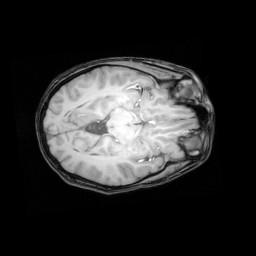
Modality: T1w
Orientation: axial
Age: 20
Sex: female
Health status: healthy
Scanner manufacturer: philips
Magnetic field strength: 3 T
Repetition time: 0.012 s
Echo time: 0.0037 s